Interaction volume radius: 10 \u00c5
Interaction volume height: 20 \u00c5
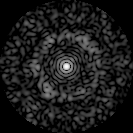
Disorder parameter: 0.793